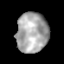
Tissue: lung
Cell type: Others
Senescence score: 0.2276
Nuclear area (px): 1243
Mean DAPI intensity: 167.933